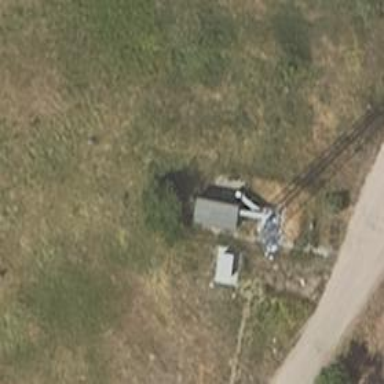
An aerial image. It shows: Mast tower used for communication.